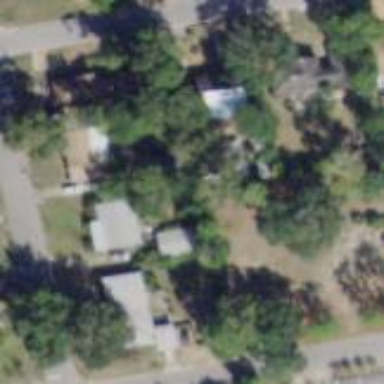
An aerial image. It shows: This residential area consists of single-family homes.